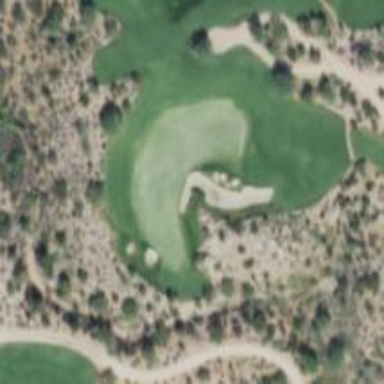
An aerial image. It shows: Golf hole.